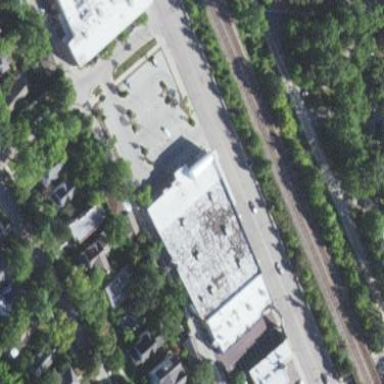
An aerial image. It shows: Retail building.